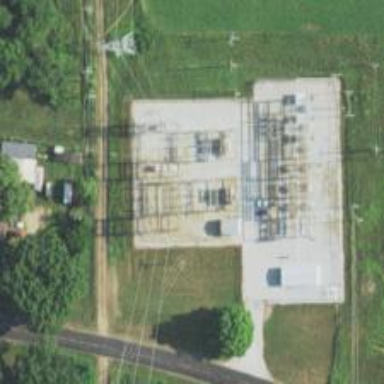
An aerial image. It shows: Switch used for power control.